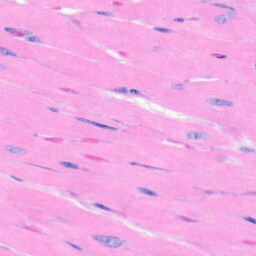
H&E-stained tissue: Heart